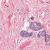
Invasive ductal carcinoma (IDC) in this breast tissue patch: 0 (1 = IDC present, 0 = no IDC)